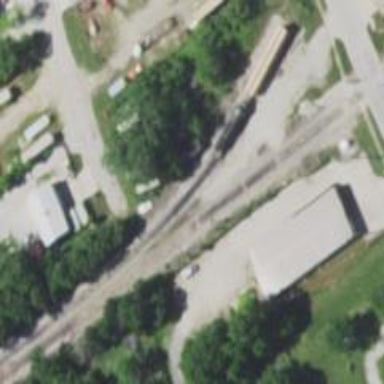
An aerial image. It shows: Rail spur service.